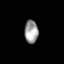
Tissue: skin
Cell type: Epithelial cells
Senescence score: 0.2285
Nuclear area (px): 307
Mean DAPI intensity: 157.156